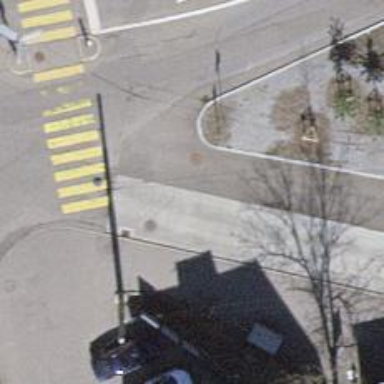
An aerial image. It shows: Asphalt service road for trolleybuses with trolley wire overhead.